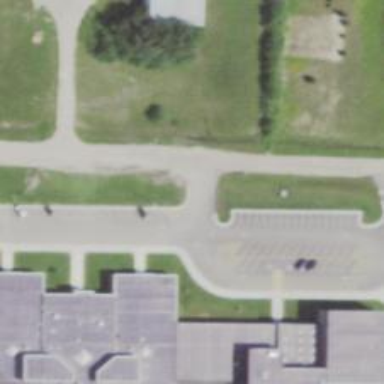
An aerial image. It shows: Entrance to school.